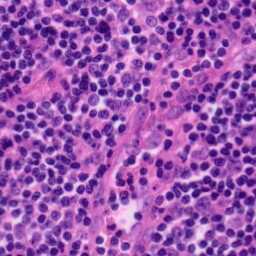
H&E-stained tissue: Tonsil